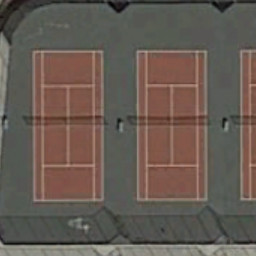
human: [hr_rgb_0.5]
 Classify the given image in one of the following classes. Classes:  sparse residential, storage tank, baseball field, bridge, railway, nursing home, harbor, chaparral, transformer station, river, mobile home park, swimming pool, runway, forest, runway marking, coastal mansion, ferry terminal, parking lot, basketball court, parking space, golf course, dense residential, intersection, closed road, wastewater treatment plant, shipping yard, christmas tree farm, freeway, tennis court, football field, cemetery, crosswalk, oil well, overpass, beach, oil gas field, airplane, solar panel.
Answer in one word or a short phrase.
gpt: tennis court